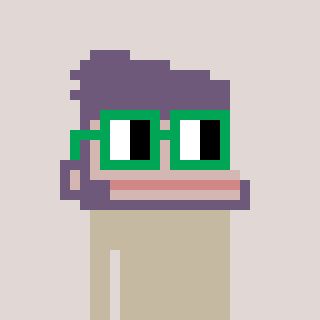
a pixel art character with square green glasses, a ape-shaped head and a bege-colored body on a warm background